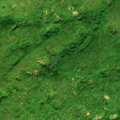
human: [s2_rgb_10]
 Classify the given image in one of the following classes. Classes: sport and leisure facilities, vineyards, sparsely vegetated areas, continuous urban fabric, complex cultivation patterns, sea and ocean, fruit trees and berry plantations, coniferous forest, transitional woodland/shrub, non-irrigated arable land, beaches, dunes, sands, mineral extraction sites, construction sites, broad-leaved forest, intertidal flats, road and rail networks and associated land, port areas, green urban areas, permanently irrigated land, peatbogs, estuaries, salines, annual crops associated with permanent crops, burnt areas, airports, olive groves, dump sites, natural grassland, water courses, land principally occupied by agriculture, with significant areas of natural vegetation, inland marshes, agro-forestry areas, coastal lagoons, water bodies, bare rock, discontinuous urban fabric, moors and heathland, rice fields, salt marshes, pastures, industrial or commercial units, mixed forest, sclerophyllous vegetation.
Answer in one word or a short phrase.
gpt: broad-leaved forest